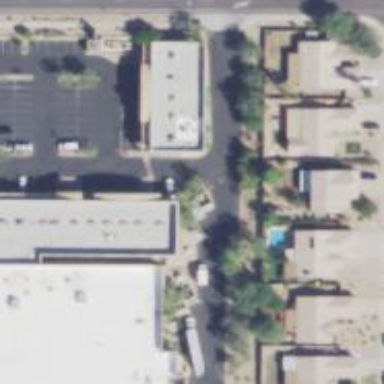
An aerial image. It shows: Swimming pool shop.